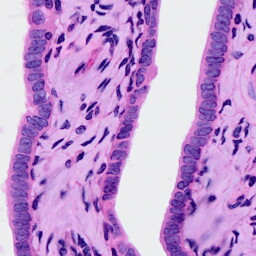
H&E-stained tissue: Ovarian